Aerial crown-view tile of a tropical tree (Barro Colorado Island, Panama), acquired 20250124:
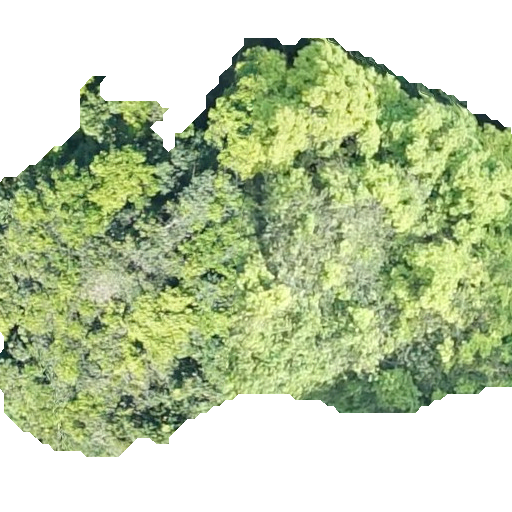
Species: Prioria copaifera
GBIF accepted scientific name: Prioria copaifera
Crown area: 261.507 m²